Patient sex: M
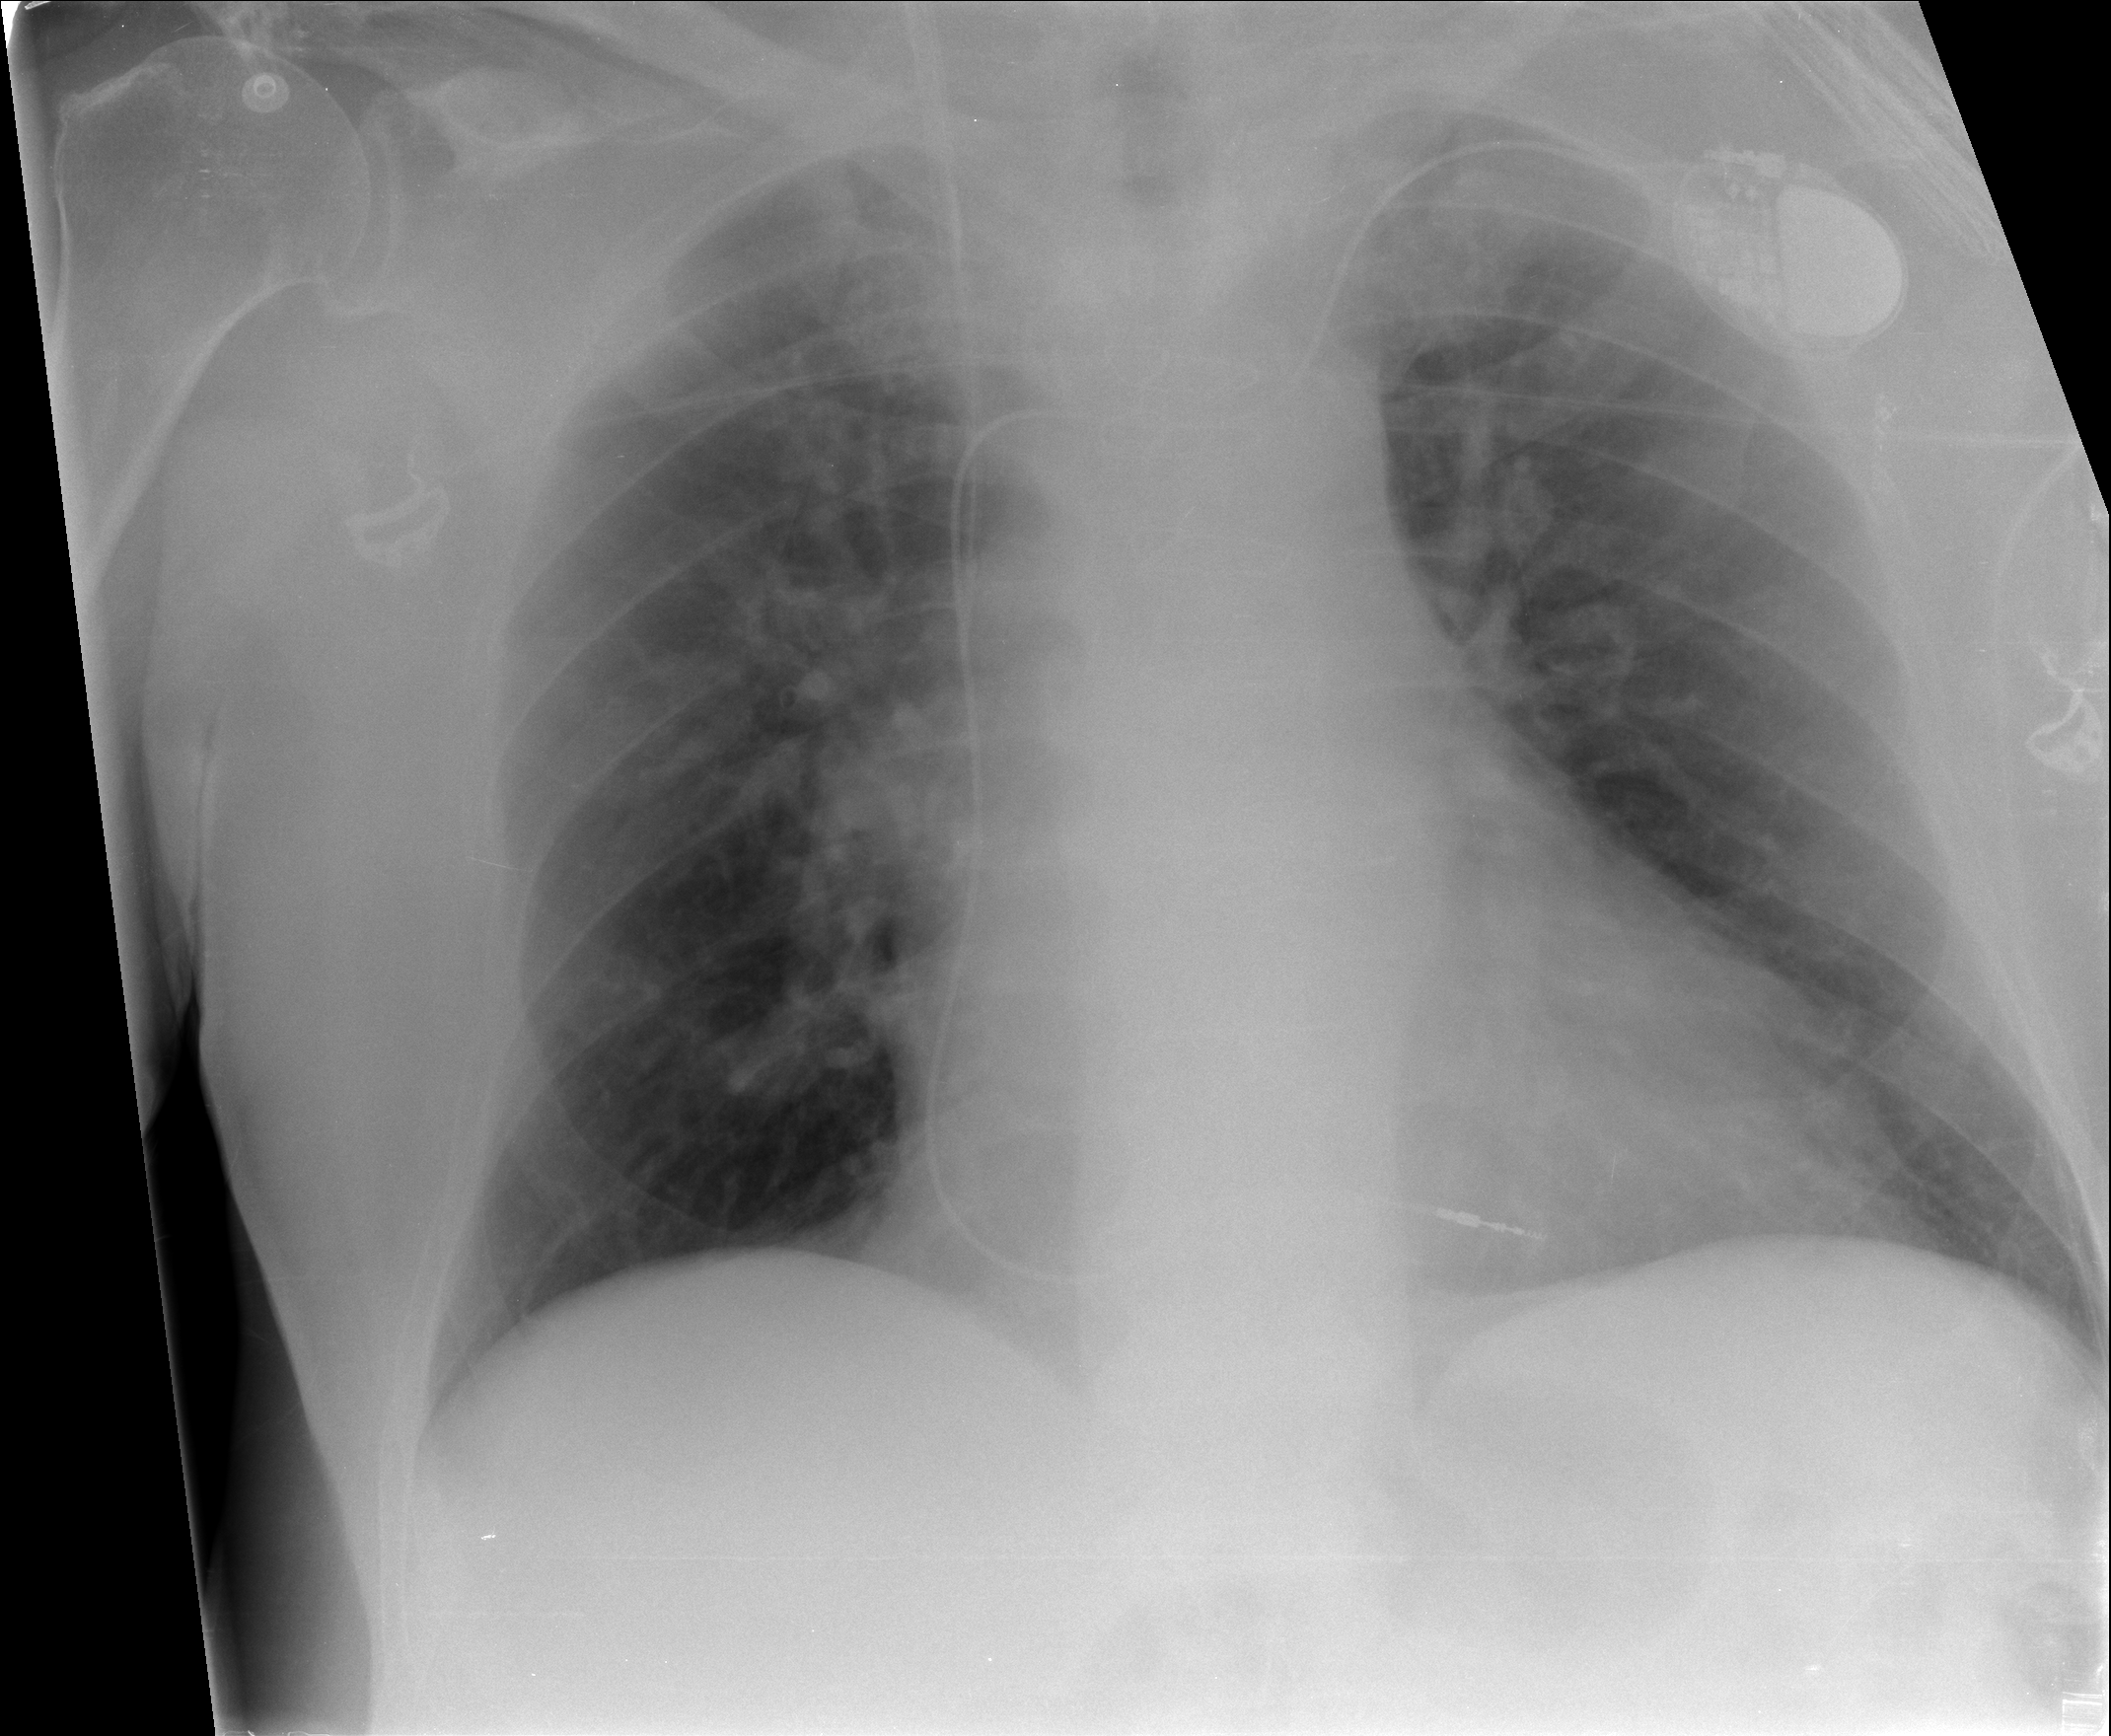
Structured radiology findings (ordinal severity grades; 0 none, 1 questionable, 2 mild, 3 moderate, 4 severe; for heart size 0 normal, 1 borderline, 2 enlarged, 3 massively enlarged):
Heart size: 2
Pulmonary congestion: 2
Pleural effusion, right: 0
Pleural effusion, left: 0
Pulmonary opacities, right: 0
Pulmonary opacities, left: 0
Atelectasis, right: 0
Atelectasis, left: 0